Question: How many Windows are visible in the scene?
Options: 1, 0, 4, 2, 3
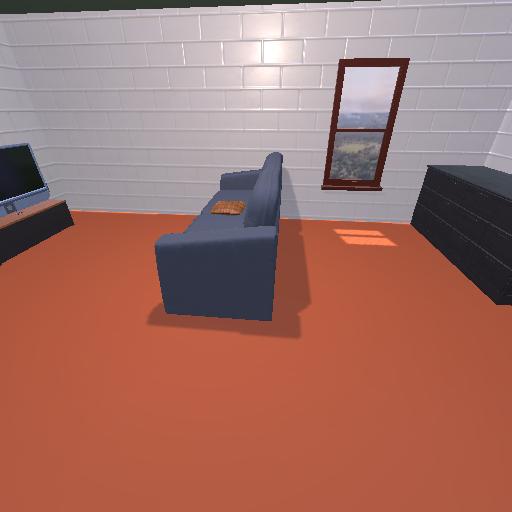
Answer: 1